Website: lowes
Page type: address-validator
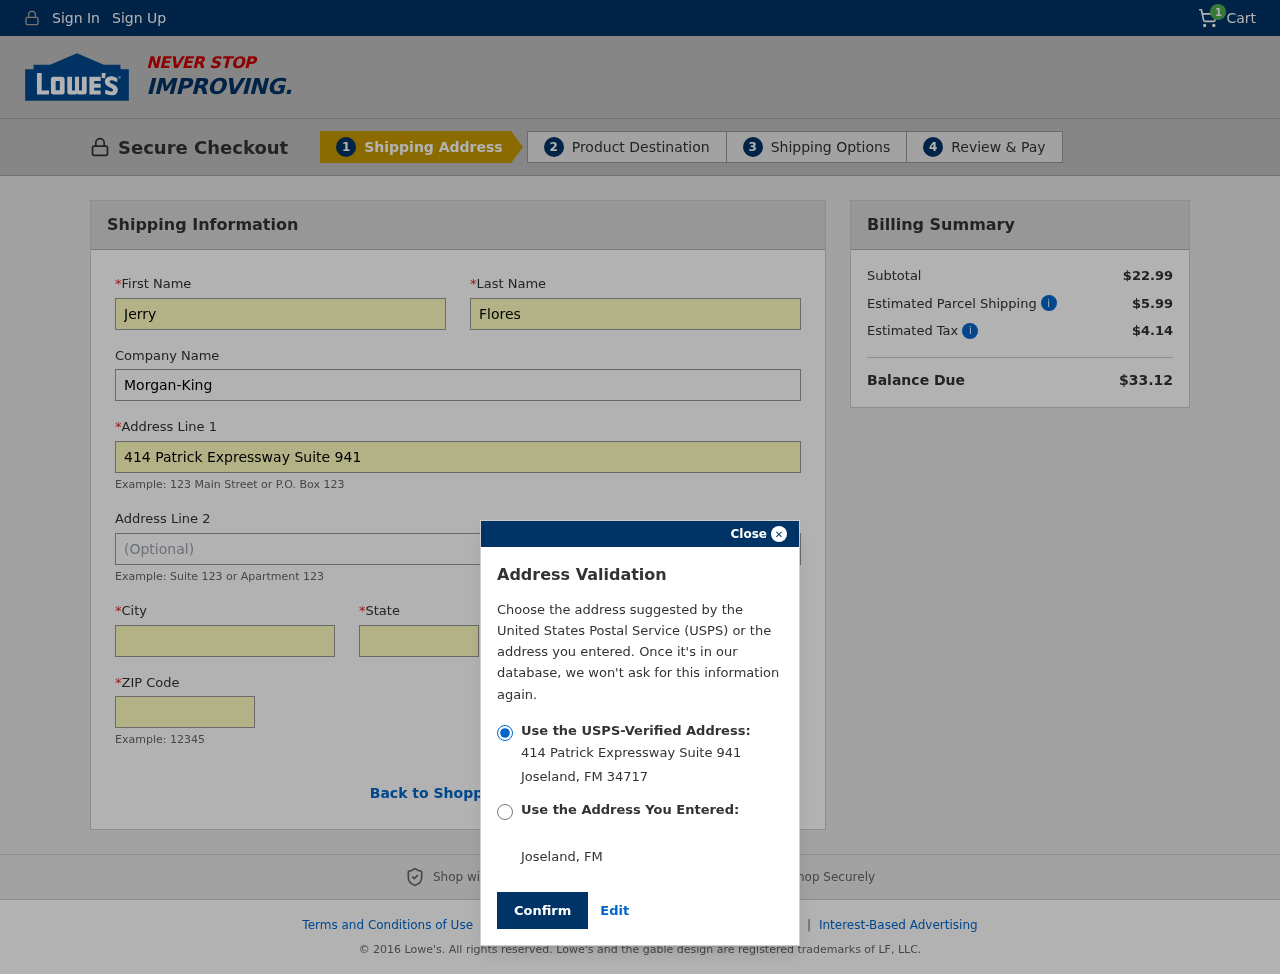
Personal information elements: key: PII_CITY
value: Joseland
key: PII_COMPANY
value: Morgan-King
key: PII_FIRSTNAME
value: Jerry
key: PII_LASTNAME
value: Flores
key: PII_POSTCODE
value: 34717
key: PII_STATE
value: FM
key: PII_STATE_ABBR
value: FM
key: PII_STREET
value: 414 Patrick Expressway Suite 941
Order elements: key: ORDER_NUM_ITEMS
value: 1
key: ORDER_SUBTOTAL
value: $22.99
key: ORDER_SHIPPING_COST
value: $5.99
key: ORDER_TAX
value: $4.14
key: ORDER_TOTAL
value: $33.12